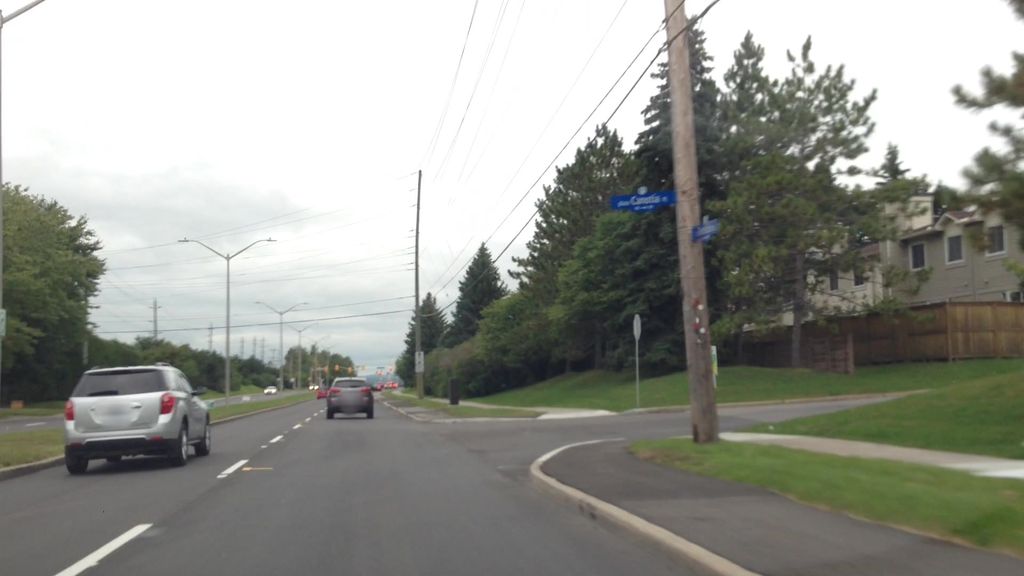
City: ottawa-gatineau